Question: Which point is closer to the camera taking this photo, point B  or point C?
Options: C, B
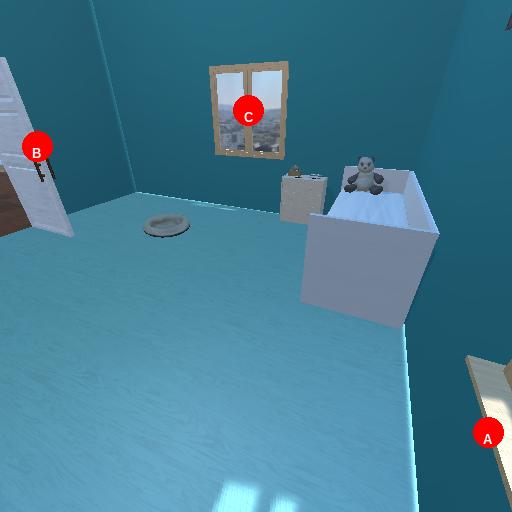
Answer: C